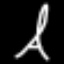
Label: The Eiffel Tower